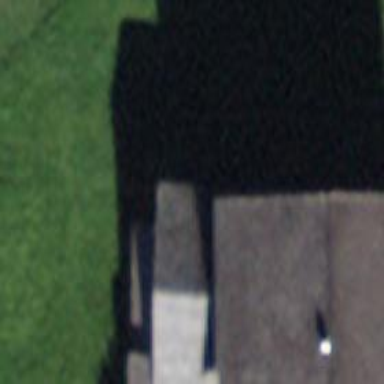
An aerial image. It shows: Rural barn.